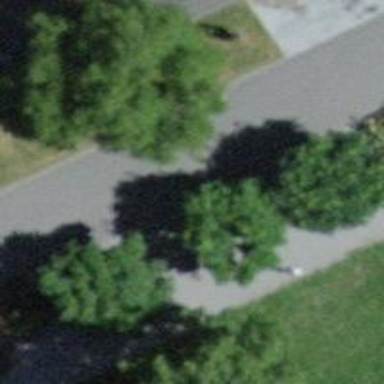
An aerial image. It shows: Avenue of broadleaved trees.